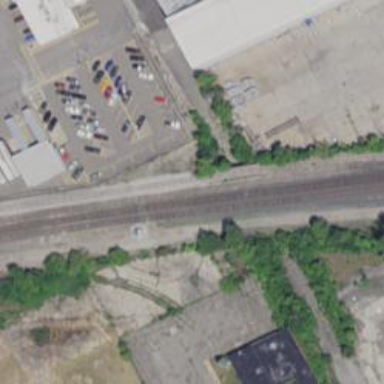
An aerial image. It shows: Abandoned railway bridge leading to yard area.